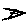
Label: line